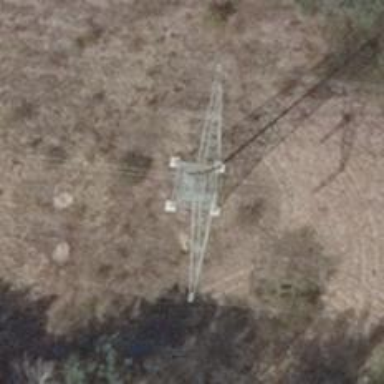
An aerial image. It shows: Power tower.